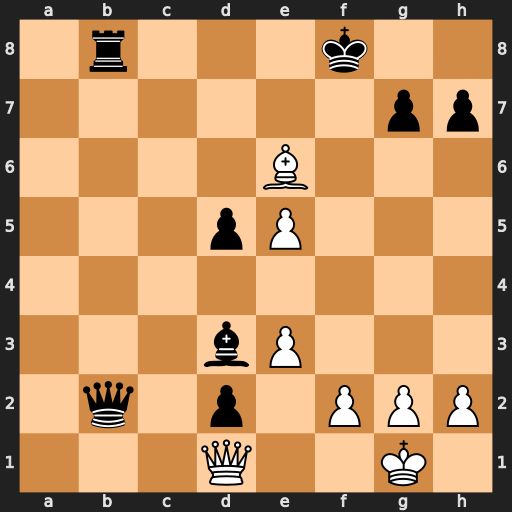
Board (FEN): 1r3k2/6pp/4B3/3pP3/8/3bP3/1q1p1PPP/3Q2K1
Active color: w
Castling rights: -
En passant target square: -
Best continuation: Qf3+ Bf5 Qxf5+ Ke7 Qf7+ Kd8 Qd7#